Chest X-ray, PA view. Patient: 58 years old, sex M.
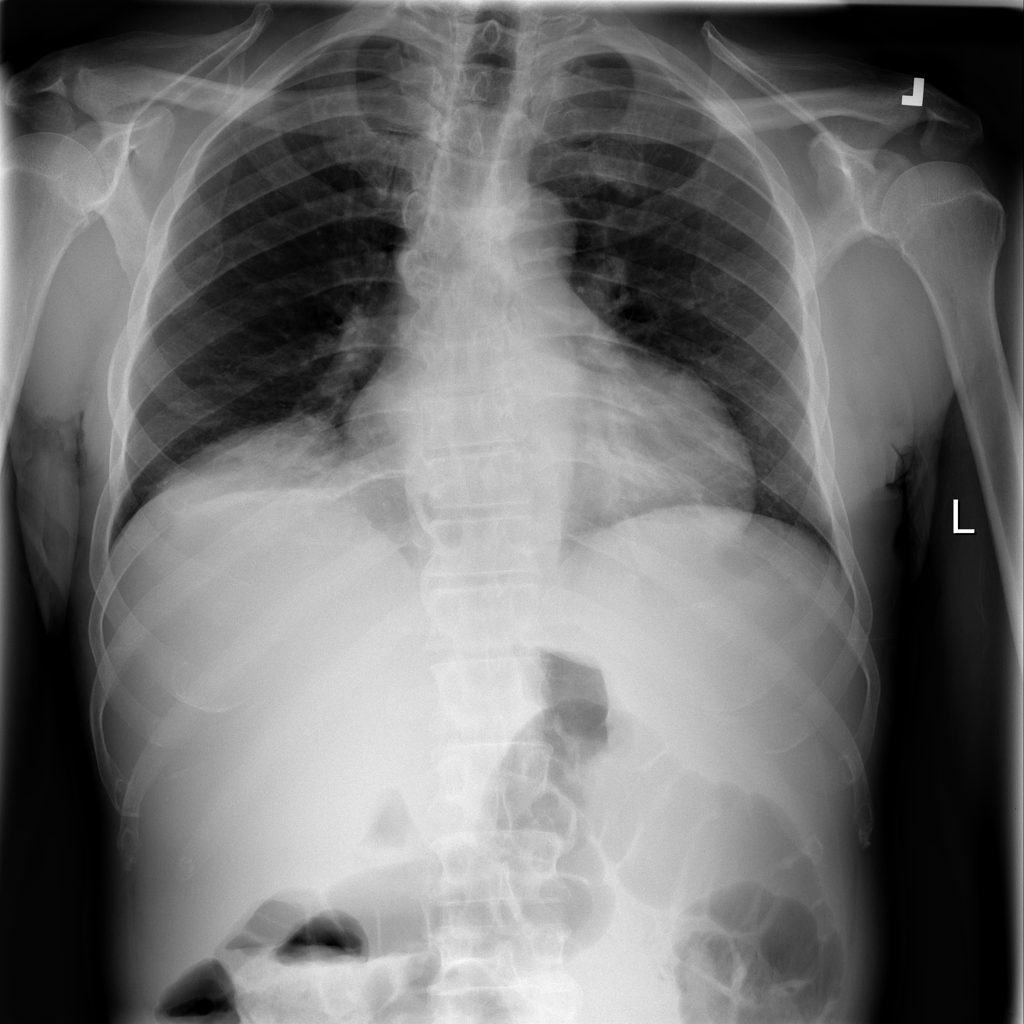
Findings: Atelectasis, Infiltration